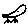
Label: bird